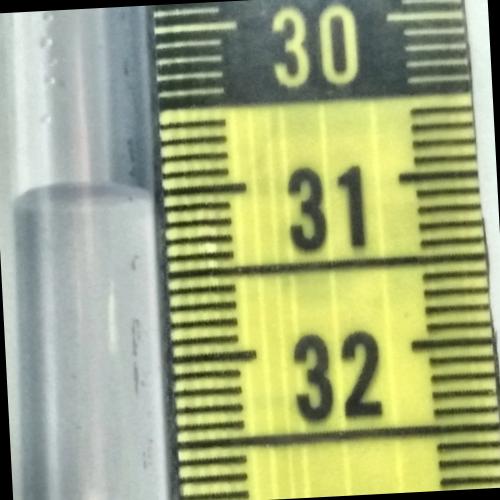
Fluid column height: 31.0 cm